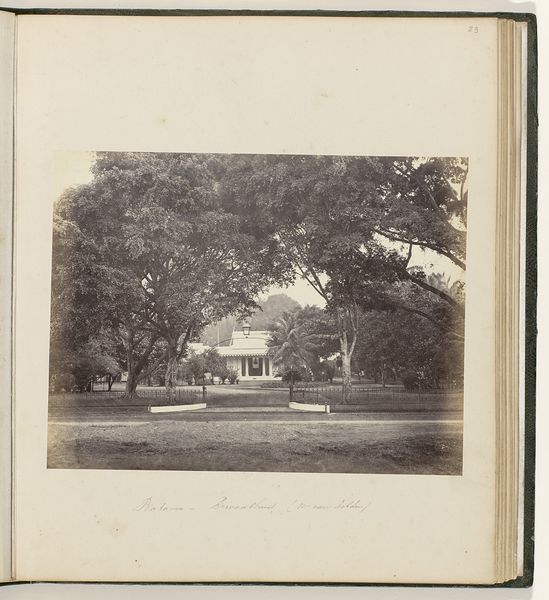
Titel: Batavia - Privaathuis (mr. van Delden) (titel op object)
Künstler: Woodbury & Page
Standort: Amsterdam
Institution: Rijksmuseum
Schlagwörter: maison, jardin, parc, portail, noir et blanc, domaine